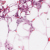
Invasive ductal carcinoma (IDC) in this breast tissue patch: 0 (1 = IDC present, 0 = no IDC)